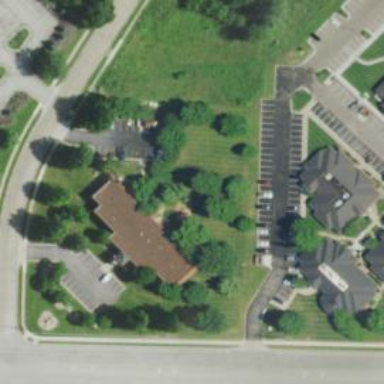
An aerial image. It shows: Commercial building.